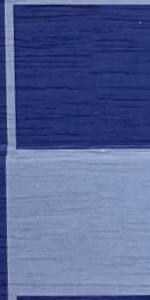
Label: Pawn_Black